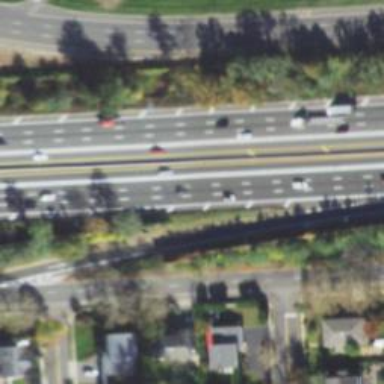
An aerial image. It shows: Asphalt motorway link.